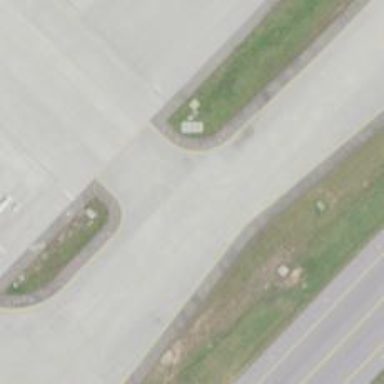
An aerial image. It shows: View of taxiway at the airport.